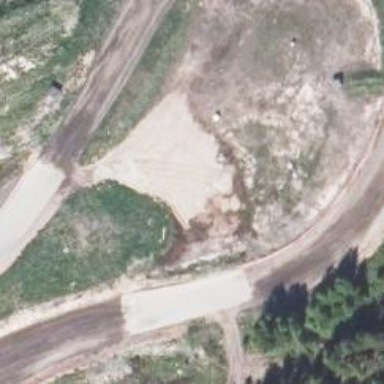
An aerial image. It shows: Raceway for motor sports.